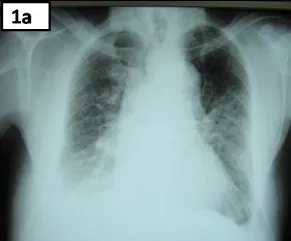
Chest Radiograms. A. Chest X-ray demonstrating bilateral perihilar alveolar edema with a "butterfly" appearance and bilateral pleural effusions.
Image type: radiology (x_ray)